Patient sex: M
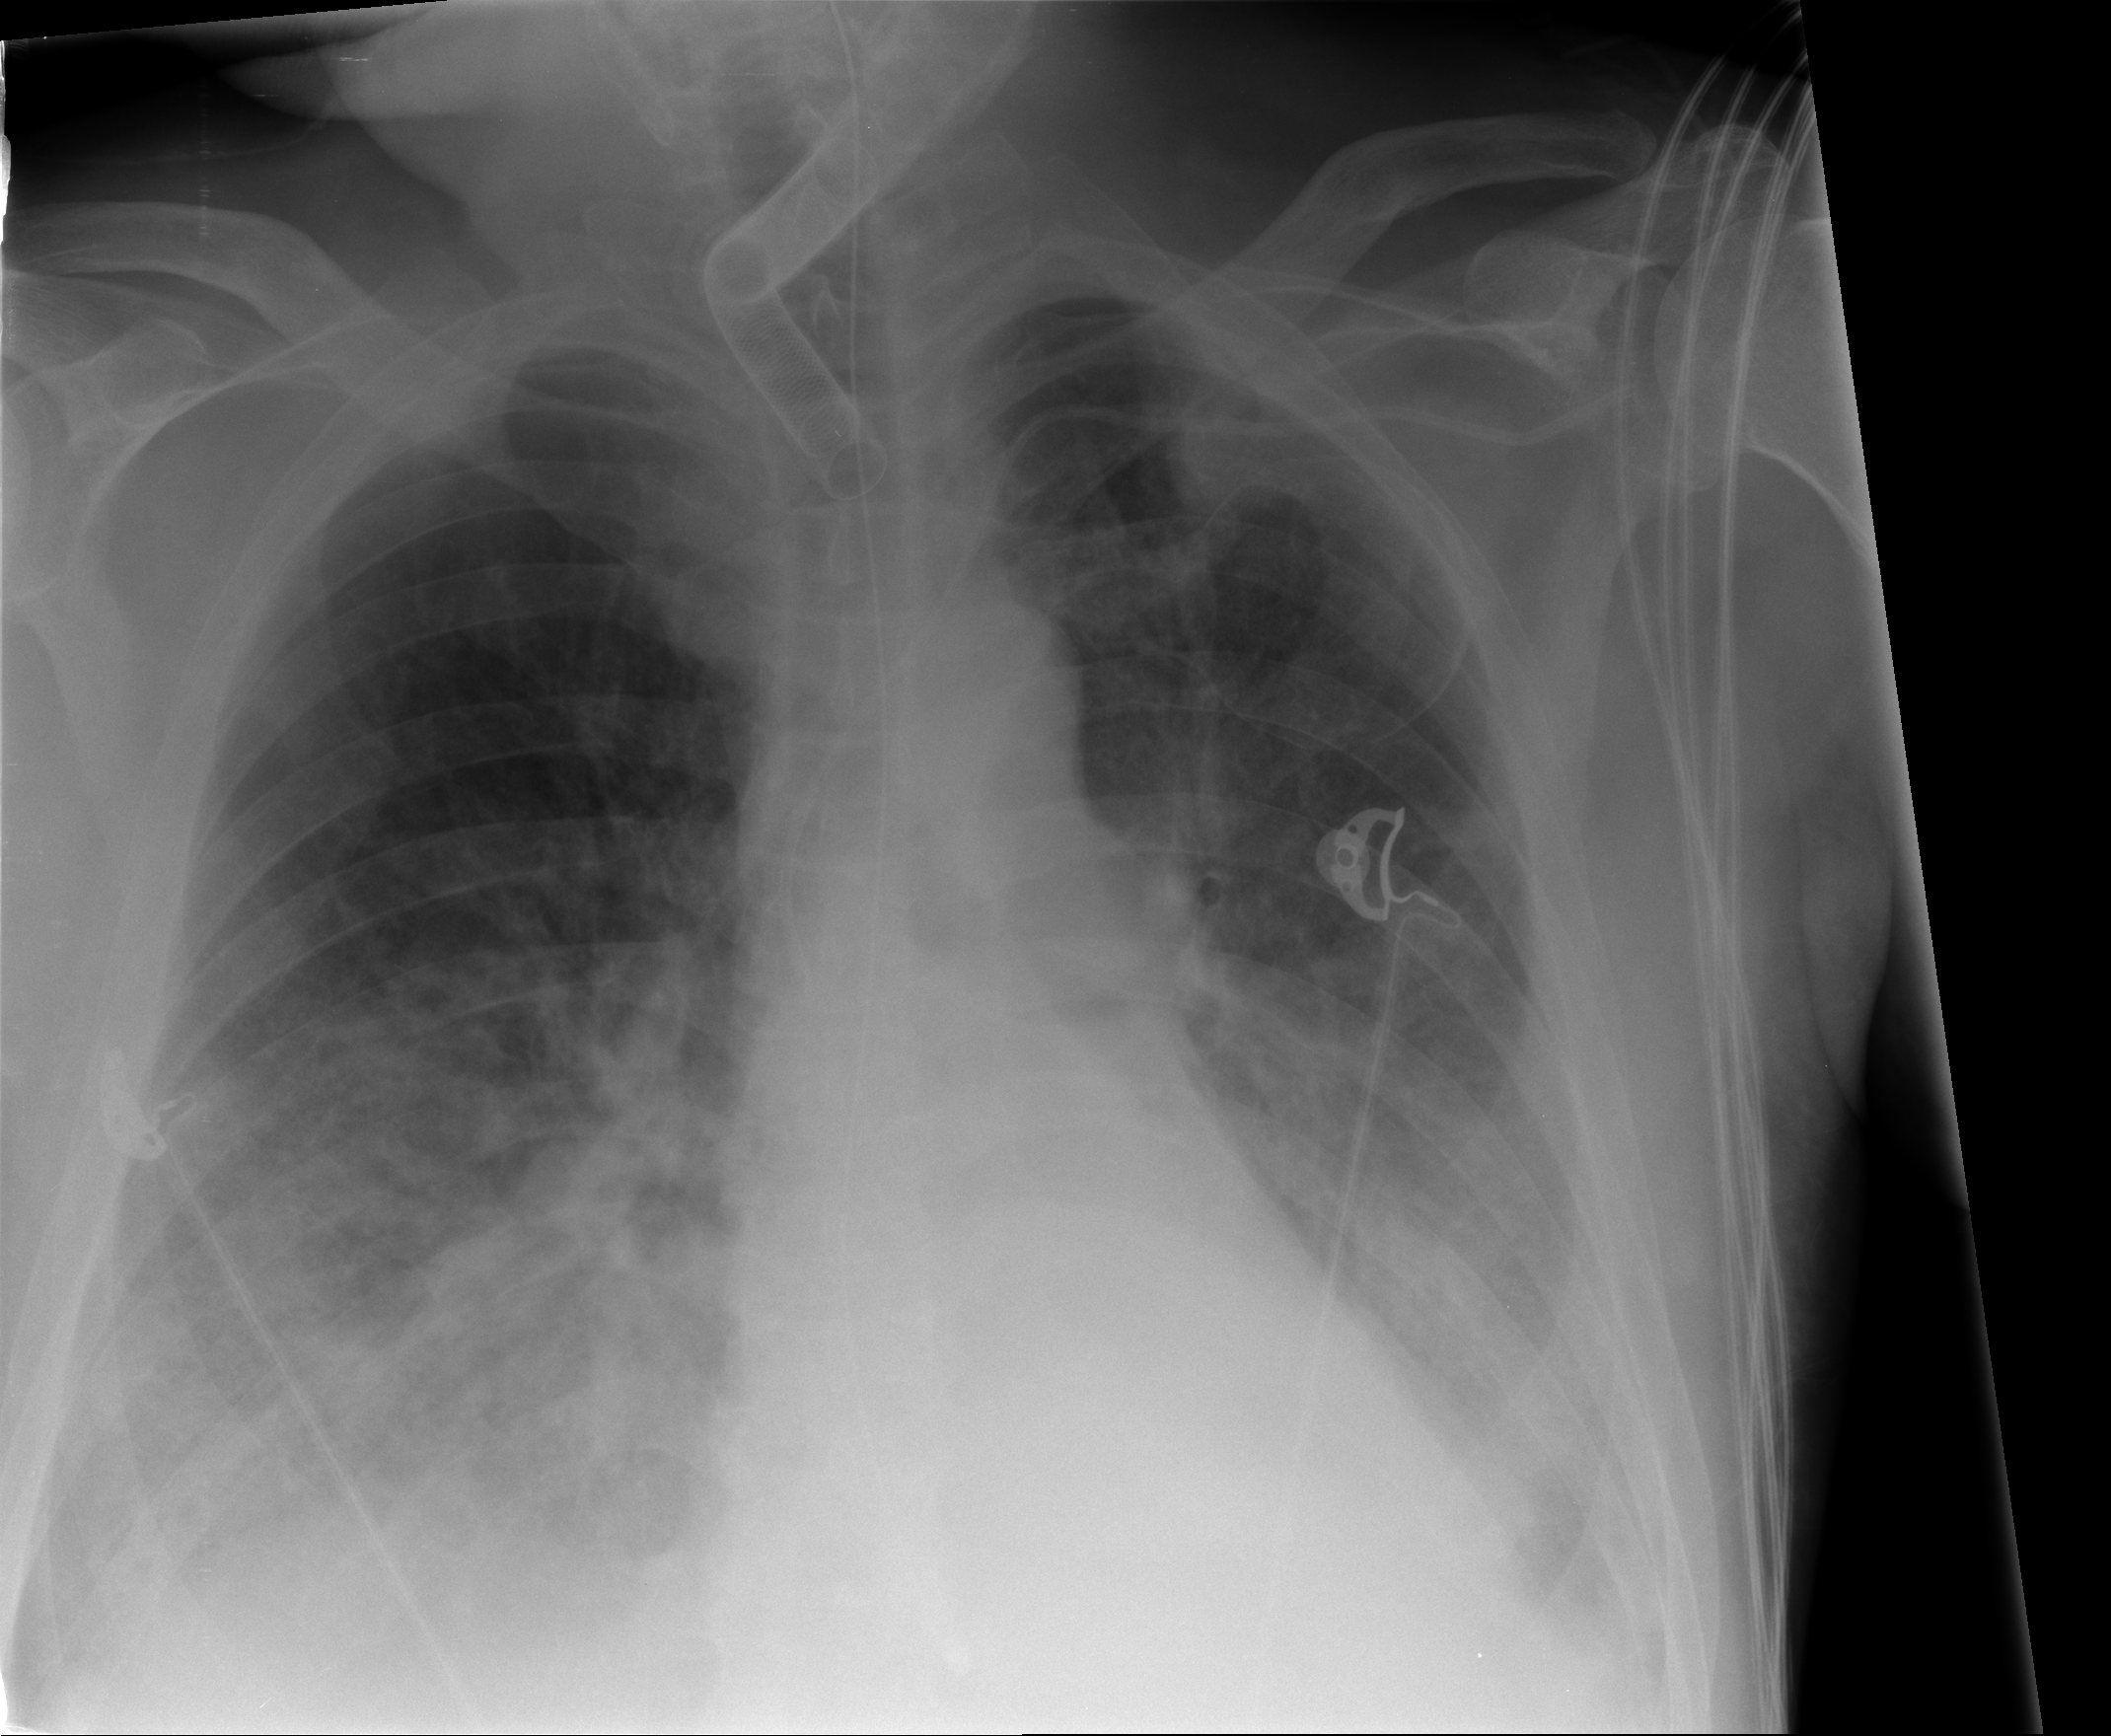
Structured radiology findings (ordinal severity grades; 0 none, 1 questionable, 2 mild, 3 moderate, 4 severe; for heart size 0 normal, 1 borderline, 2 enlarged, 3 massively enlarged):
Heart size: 0
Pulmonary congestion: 3
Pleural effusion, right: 2
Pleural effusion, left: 2
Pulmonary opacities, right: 2
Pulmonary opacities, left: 0
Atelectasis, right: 2
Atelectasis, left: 2